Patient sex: M
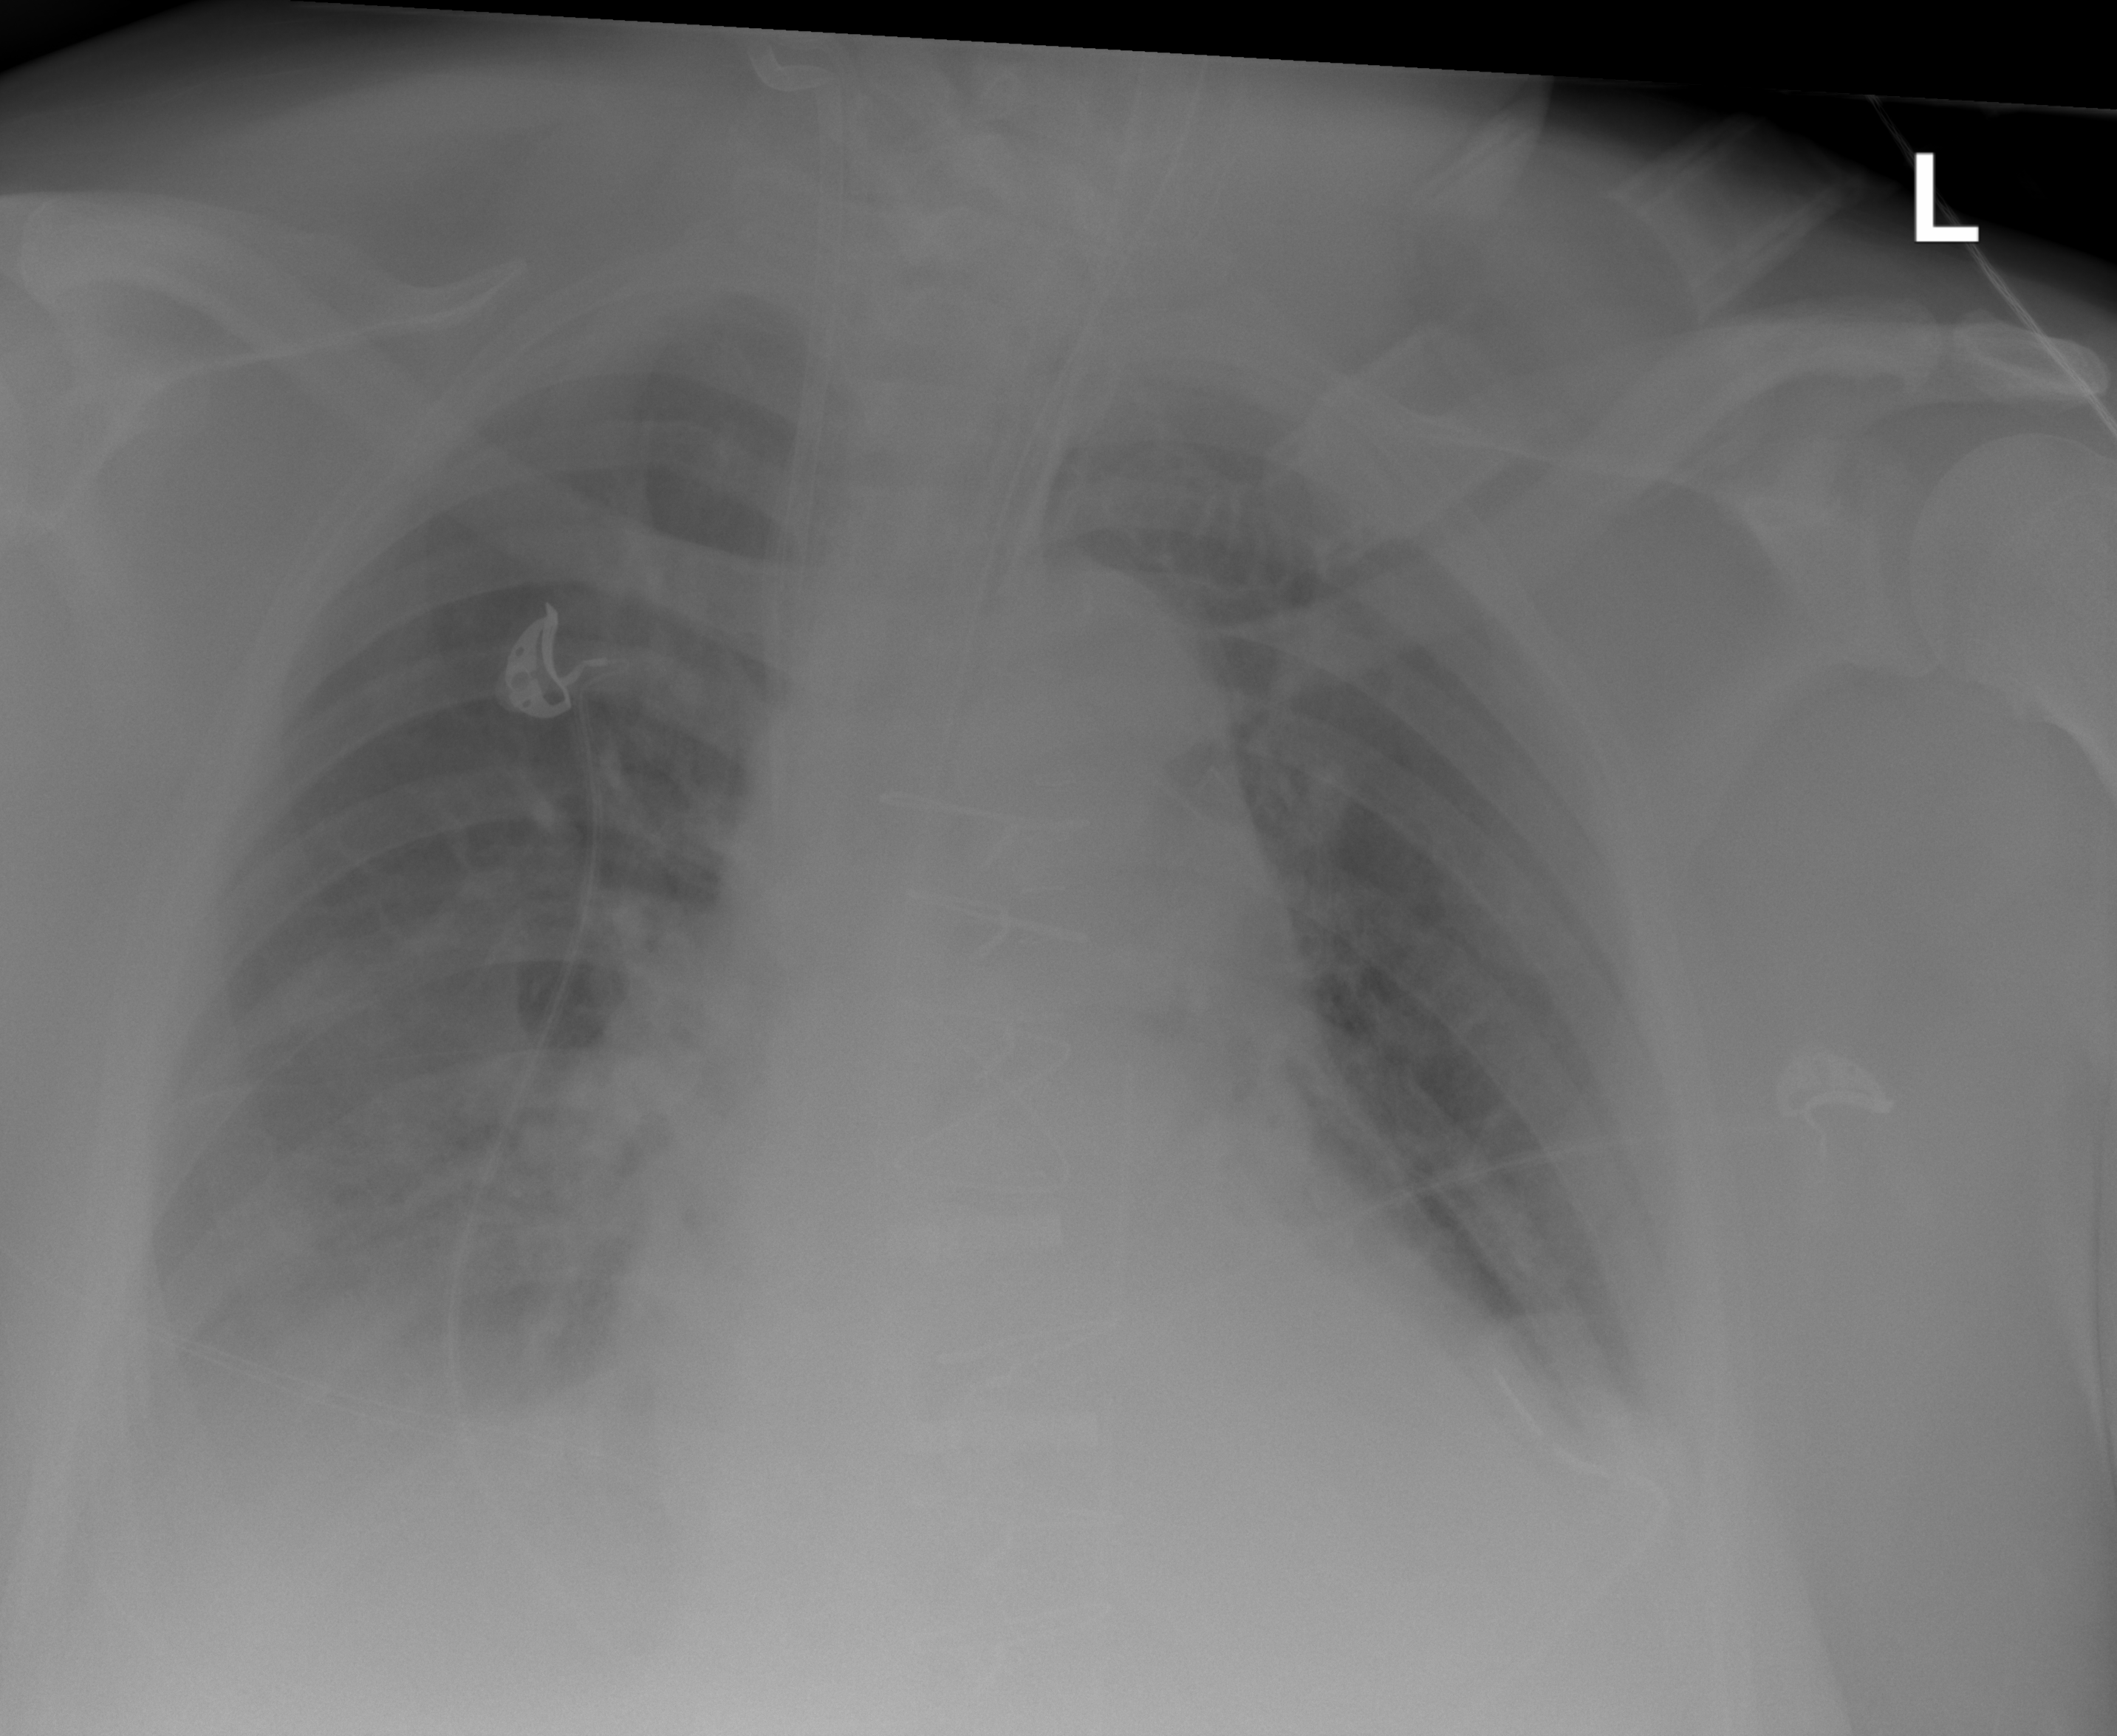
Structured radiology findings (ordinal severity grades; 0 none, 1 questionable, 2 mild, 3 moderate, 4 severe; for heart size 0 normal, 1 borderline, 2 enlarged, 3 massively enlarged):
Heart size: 2
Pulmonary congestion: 0
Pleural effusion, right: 2
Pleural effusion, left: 2
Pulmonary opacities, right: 2
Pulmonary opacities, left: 0
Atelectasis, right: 2
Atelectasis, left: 2